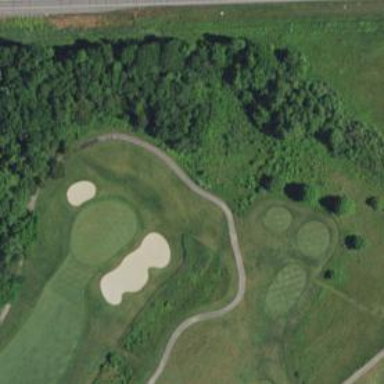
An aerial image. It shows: Service road used as golf cart path.